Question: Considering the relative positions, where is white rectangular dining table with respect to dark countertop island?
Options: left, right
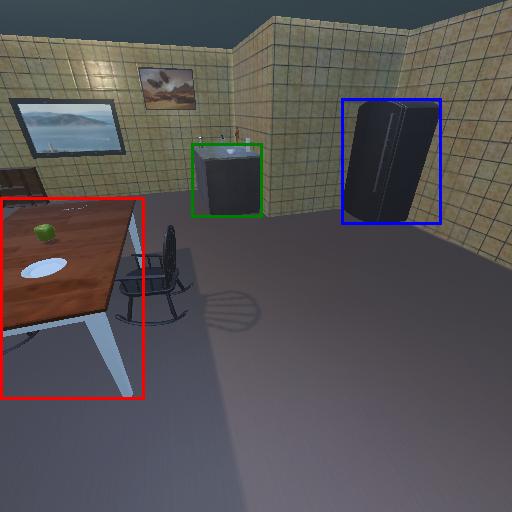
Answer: left